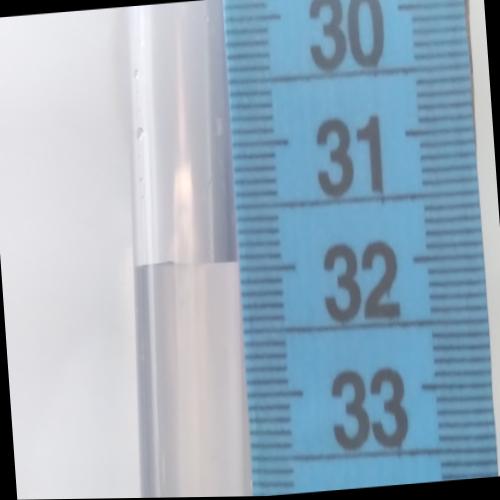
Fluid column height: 31.9 cm